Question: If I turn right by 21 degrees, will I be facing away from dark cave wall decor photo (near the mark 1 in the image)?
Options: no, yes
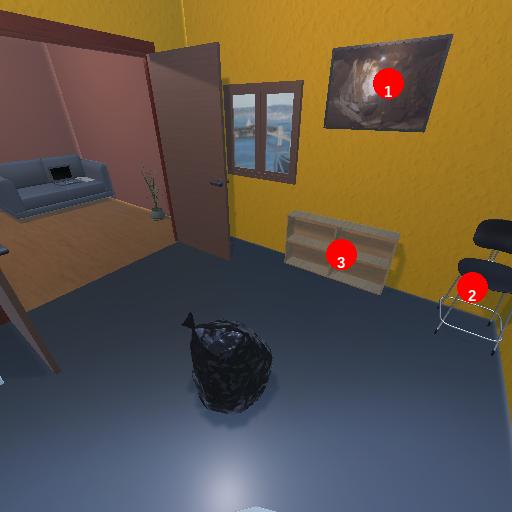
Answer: no